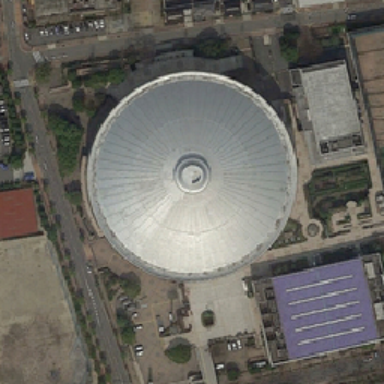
There are two roads the purple building next to the round gray conference center .